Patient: sex F, age 28
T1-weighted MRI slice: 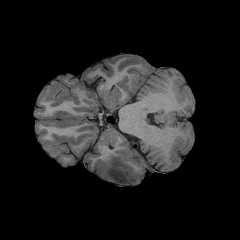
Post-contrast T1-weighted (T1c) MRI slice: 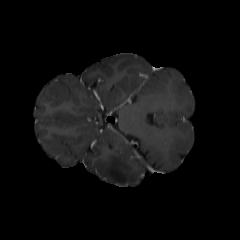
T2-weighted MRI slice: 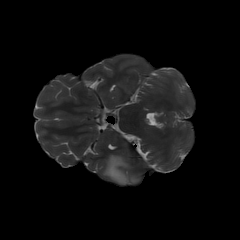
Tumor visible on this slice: yes
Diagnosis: Astrocytoma, IDH-mutant
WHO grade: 2